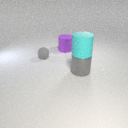
large gray metal cylinder below large cyan rubber cylinder